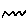
Label: zigzag